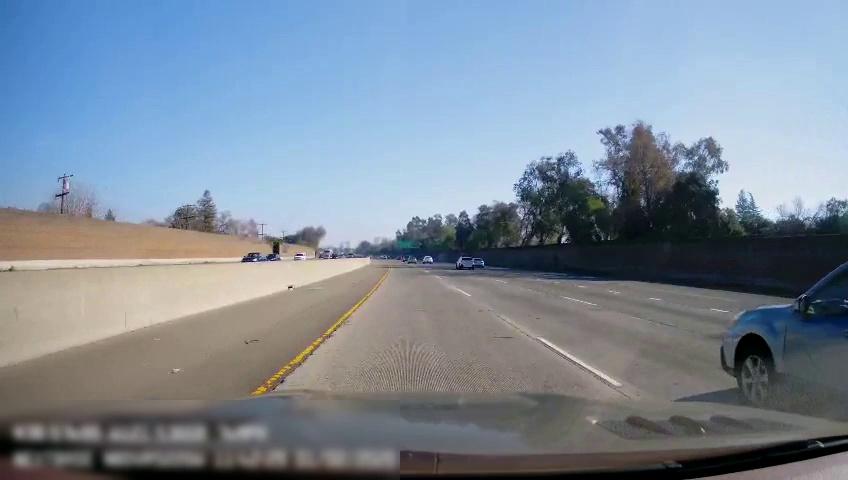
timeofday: Day
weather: Sunny
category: Vehicles | Truck
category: Vehicles | Truck
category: Vehicles | Car
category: Drivable Space
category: Vehicles | SUV
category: Vehicles | Car
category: Vehicles | SUV
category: Vehicles | Car
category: Lanes | Current Lane
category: Lanes | Current Lane
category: Lanes | Current Lane
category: Lanes | Alternate Lane
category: Traffic | Signs